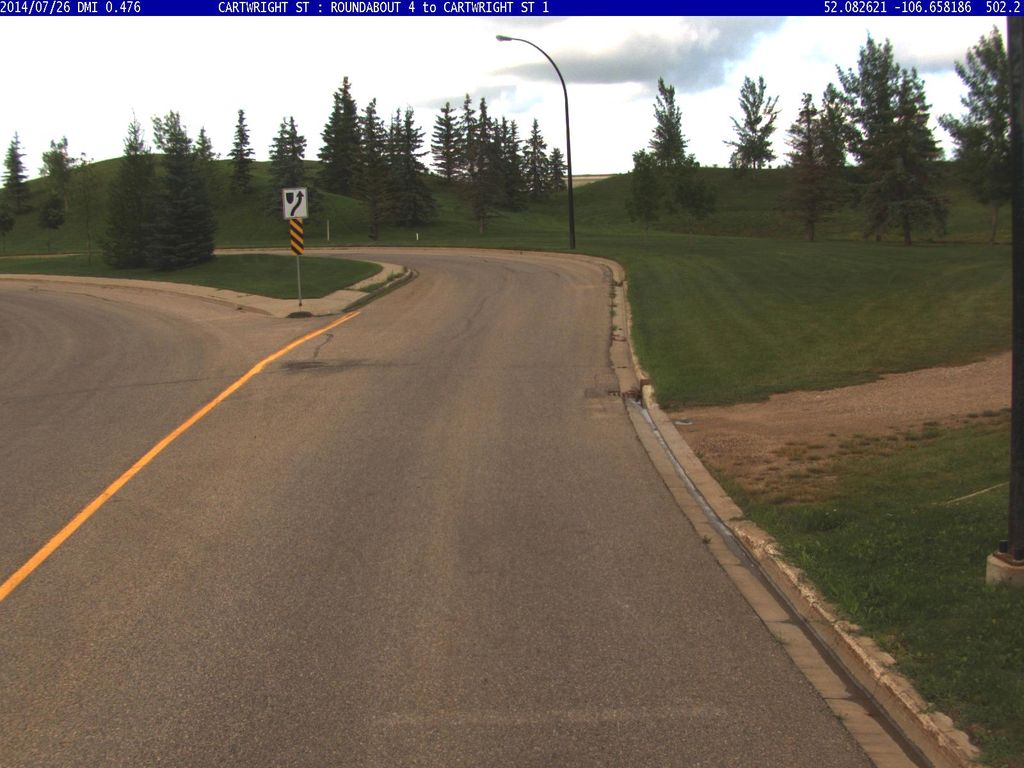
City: saskatoon